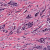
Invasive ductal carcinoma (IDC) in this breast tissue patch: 1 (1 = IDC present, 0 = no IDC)